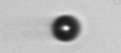
Label: bead